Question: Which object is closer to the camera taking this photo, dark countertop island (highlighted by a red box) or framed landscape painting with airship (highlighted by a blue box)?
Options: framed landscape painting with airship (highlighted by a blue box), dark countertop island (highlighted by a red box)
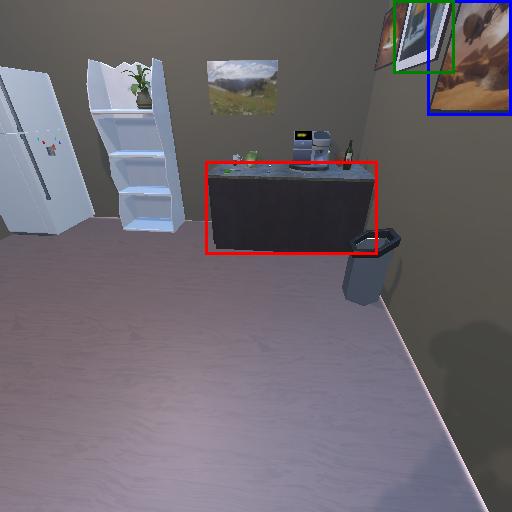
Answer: framed landscape painting with airship (highlighted by a blue box)